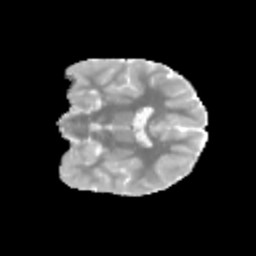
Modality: MD
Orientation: coronal
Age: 9
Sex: male
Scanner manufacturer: siemens
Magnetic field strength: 3 T
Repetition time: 3.8 s
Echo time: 0.07 s